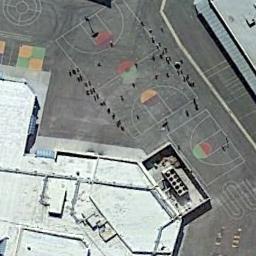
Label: basketball_court